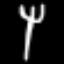
Label: fork